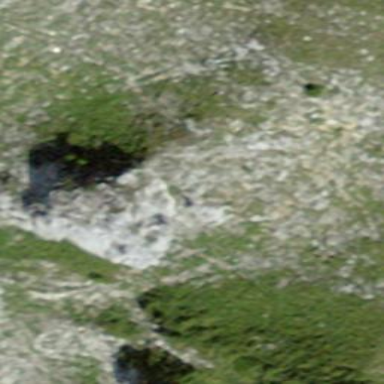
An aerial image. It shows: Landscape dominated by bare rock.